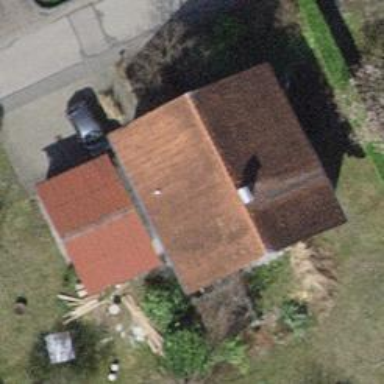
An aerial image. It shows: Garage.